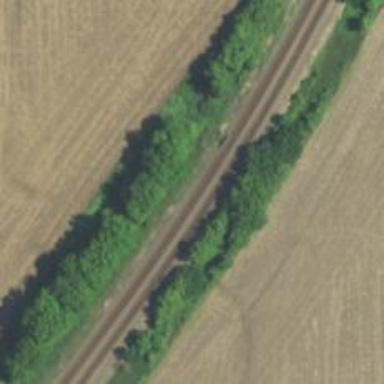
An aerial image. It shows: Railway with two tracks.